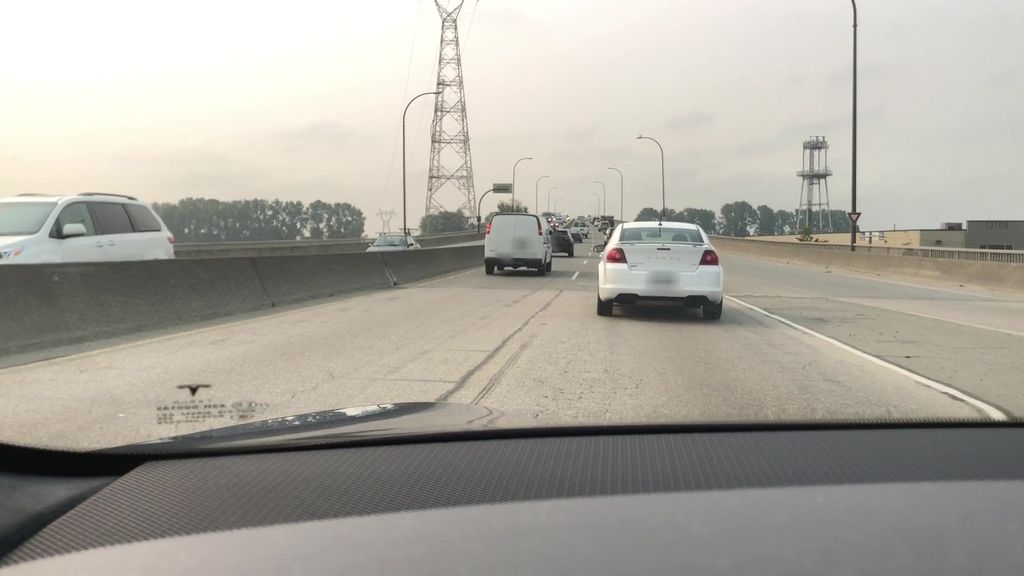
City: vancouver